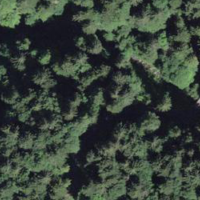
EUNIS habitat code: 43
Species observed at this site:
Tussilago farfara
Petasites albus